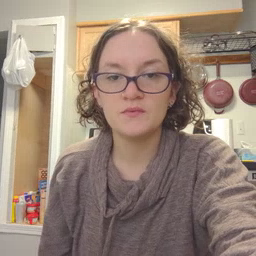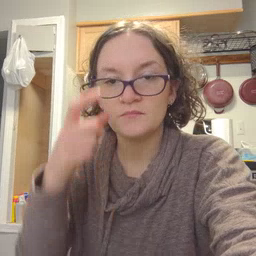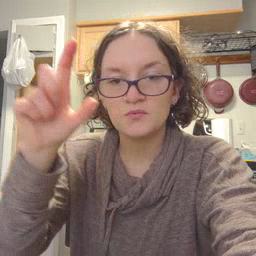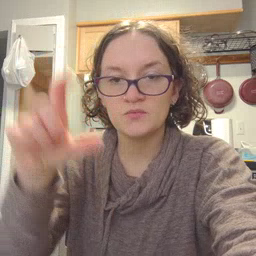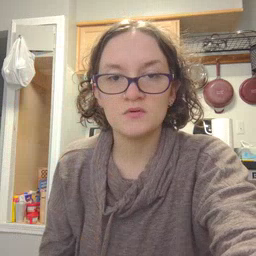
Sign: moon